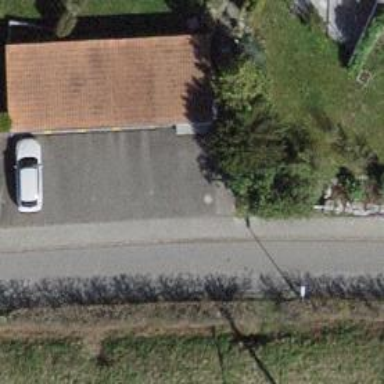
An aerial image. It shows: Brown bench.